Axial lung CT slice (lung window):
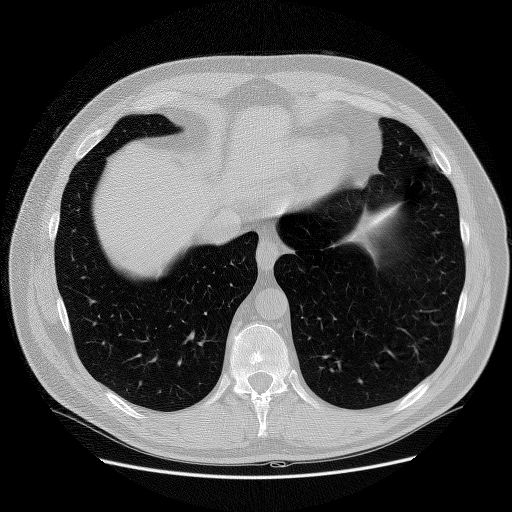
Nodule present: no